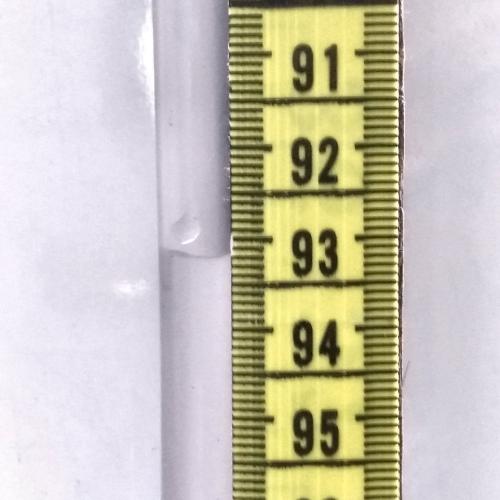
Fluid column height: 93.2 cm